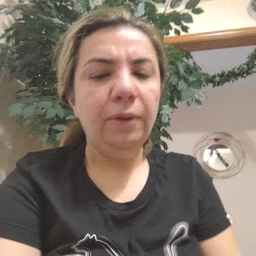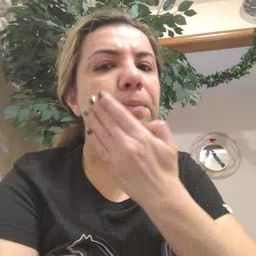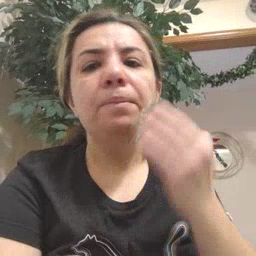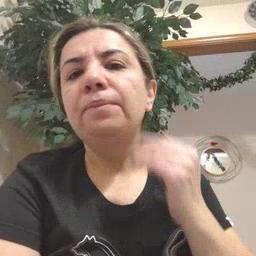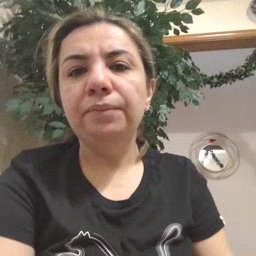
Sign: napkin